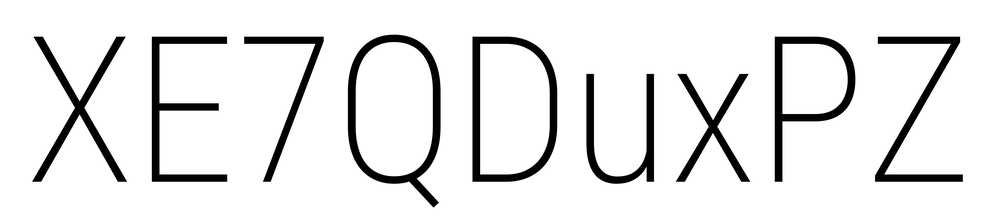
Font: Roboto_Condensed_ExtraLight